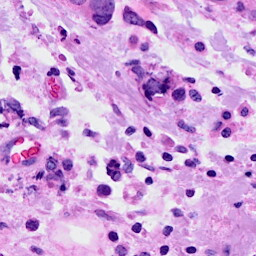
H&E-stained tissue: Breast